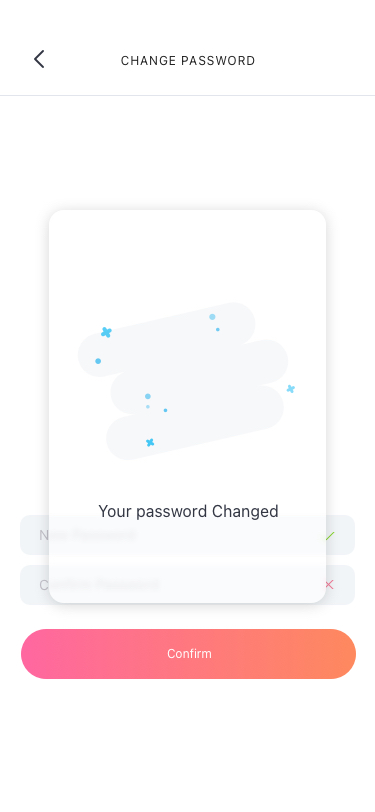
Text in this UI design:
Password Changed
CHANGE PASSWORD